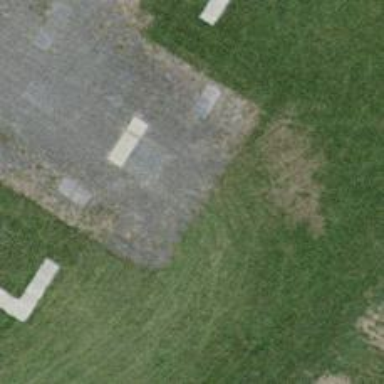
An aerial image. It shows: Grass runway at the airport.